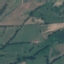
Label: Pasture